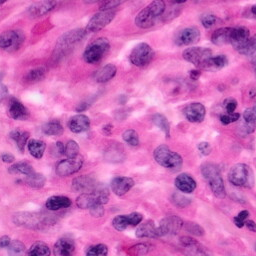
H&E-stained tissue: Pancreatic